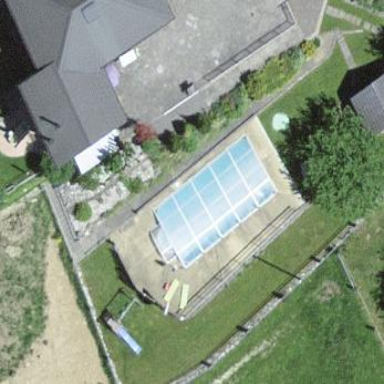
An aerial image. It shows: Outdoor swimming pool on leisure land.